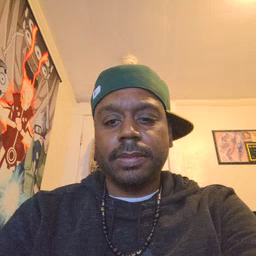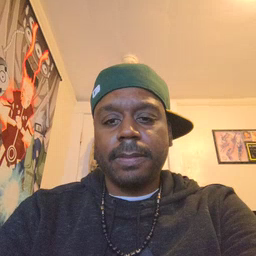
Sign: yes